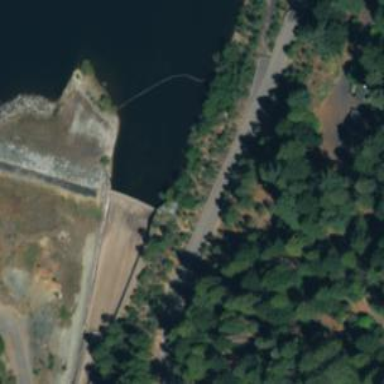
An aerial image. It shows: Spillway within waterway.